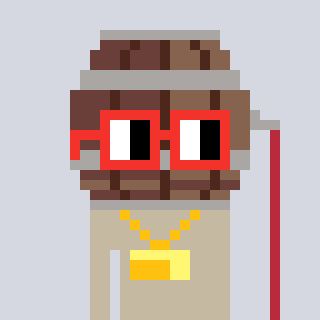
a pixel art character with square red glasses, a wine barrel-shaped head and a bege-colored body on a cool background